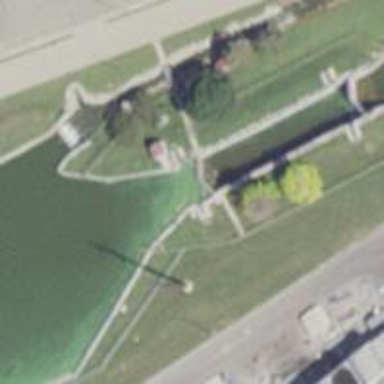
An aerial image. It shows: Lock gate on waterway.